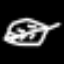
Label: leaf